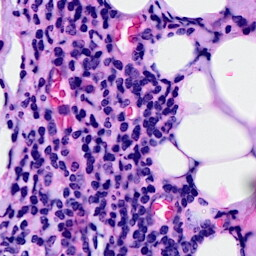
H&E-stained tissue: Breast